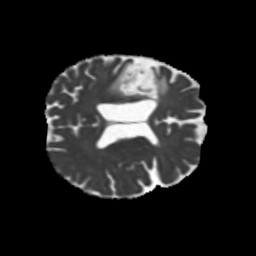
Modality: MD
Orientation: axial
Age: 64
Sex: female
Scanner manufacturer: siemens
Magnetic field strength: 3 T
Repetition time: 5.25 s
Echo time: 0.08 s